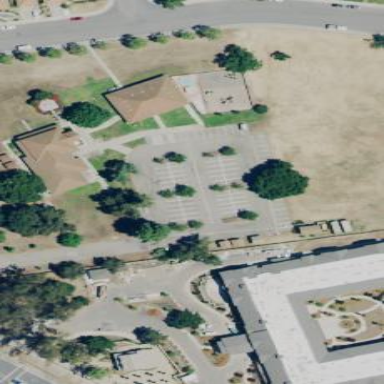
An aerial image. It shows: Parking area.